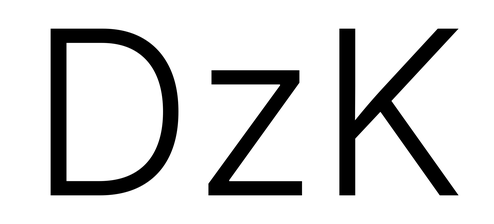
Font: Inter_Light